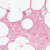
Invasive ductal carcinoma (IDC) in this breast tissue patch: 0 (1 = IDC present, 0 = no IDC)